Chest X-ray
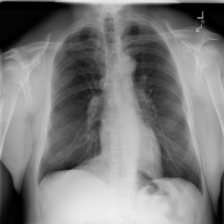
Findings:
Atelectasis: negative
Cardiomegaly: negative
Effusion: negative
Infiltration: negative
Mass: negative
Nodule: negative
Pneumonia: negative
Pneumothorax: negative
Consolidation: negative
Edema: negative
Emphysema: positive
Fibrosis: negative
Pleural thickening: negative
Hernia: negative